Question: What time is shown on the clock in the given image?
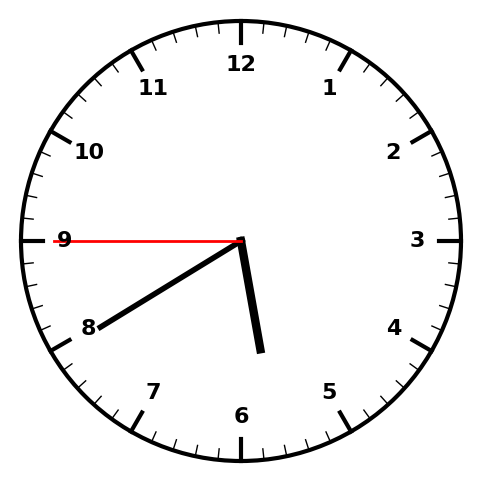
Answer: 05:39:45